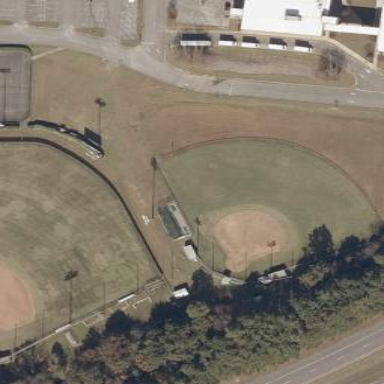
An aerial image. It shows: Softball pitch for leisure sports.